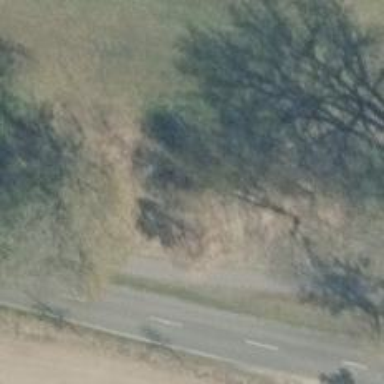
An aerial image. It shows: Cycleway.